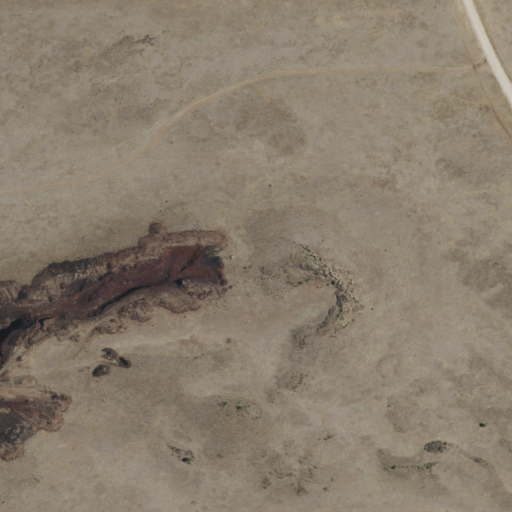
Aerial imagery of mountain in New Mexico named Purvine Hills containing shrub, grassland, and evergreen forest